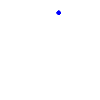
Particle: kaon